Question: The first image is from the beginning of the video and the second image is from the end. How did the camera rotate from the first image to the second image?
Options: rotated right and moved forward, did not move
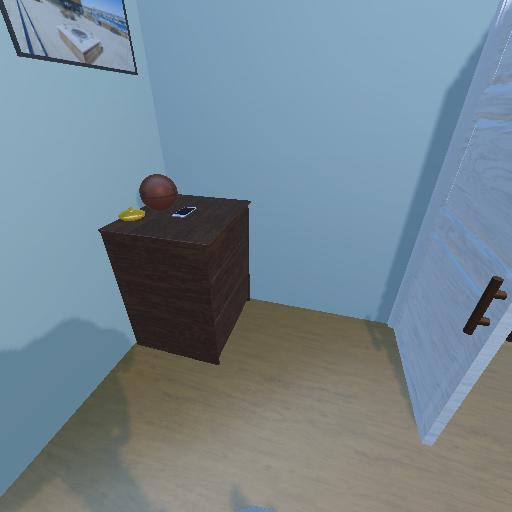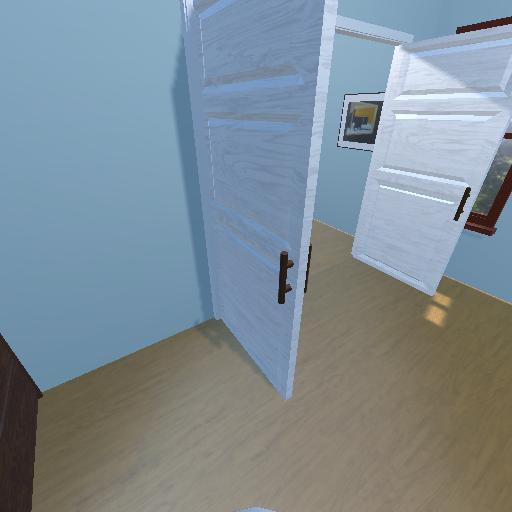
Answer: rotated right and moved forward